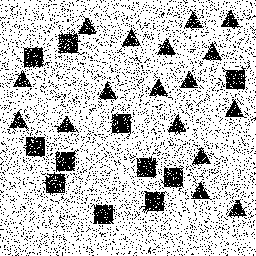
Squares: 11
Triangles: 17
Stars: 0
Total shapes: 28